Question: The table structure is :

The controller action to insert a row to table is
public bool CreateInstnParts(string data)
{
IDictionary myInstnParts = DeserializeData(data);
'''
try
{
HSInstructionPart objInstnPartBO = new HSInstructionPart();
using (ISession session = Document.OpenSession())
{
using (ITransaction transaction = session.BeginTransaction())
{
objInstnPartBO.DocumentId = Convert.ToInt32(myInstnParts["documentId"]);
objInstnPartBO.InstructionId = Convert.ToInt32(myInstnParts["instructionId"]);
objInstnPartBO.PartListId = Convert.ToInt32(myInstnParts["part"]);
objInstnPartBO.PartQuantity = Convert.ToInt32(myInstnParts["quantity"]);
objInstnPartBO.IncPick = Convert.ToBoolean(myInstnParts["incpick"]);
objInstnPartBO.IsTracked = Convert.ToBoolean(myInstnParts["istracked"]);
objInstnPartBO.UpdatedBy = User.Identity.Name;
objInstnPartBO.UpdatedAt = DateTime.Now;
session.Save(objInstnPartBO);
transaction.Commit();
}
return true;
}
}
catch (Exception ex)
{
Console.Write(ex.Message);
return false;
}
}
'''
This is throwing an exception
NHibernate.MappingException was caught
Message="No persister for: Hexsolve.Data.BusinessObjects.HSInstructionPart"
Source="NHibernate"
StackTrace:
at NHibernate.Impl.SessionFactoryImpl.GetEntityPersister(String entityName)
at NHibernate.Impl.SessionImpl.GetEntityPersister(String entityName, Object obj)
at NHibernate.Event.Default.AbstractSaveEventListener.SaveWithGeneratedId(Object entity, String entityName, Object anything, IEventSource source, Boolean requiresImmediateIdAccess)
at NHibernate.Event.Default.DefaultSaveOrUpdateEventListener.SaveWithGeneratedOrRequestedId(SaveOrUpdateEvent event)
at NHibernate.Event.Default.DefaultSaveEventListener.SaveWithGeneratedOrRequestedId(SaveOrUpdateEvent event)
at NHibernate.Event.Default.DefaultSaveOrUpdateEventListener.EntityIsTransient(SaveOrUpdateEvent event)
at NHibernate.Event.Default.DefaultSaveEventListener.PerformSaveOrUpdate(SaveOrUpdateEvent event)
at NHibernate.Event.Default.DefaultSaveOrUpdateEventListener.OnSaveOrUpdate(SaveOrUpdateEvent event)
at NHibernate.Impl.SessionImpl.FireSave(SaveOrUpdateEvent event)
at NHibernate.Impl.SessionImpl.Save(Object obj)
at HexsolveMVC.Controllers.InstructionController.CreateInstnParts(String data) in F:\Project\HexsolveMVC\Controllers\InstructionController.cs:line 1342
InnerException:
Can anyone help me solve this??
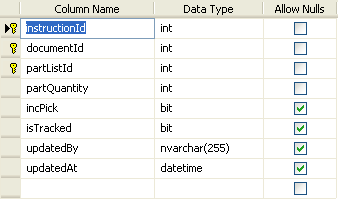
Answer: You probably miss the hbm mapping file. Did you remember to put the "Embedded Resource" compiltion flag on your mapping file ?